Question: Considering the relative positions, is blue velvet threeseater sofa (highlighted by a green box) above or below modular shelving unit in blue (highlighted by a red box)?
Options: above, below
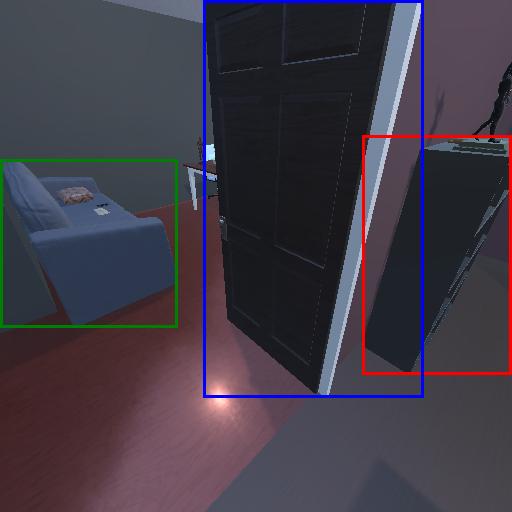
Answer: above